Question: Are their moments in your professional experience in which stepping away from rigid naming convention structures (like the one's suggested <URL>, or the prefix naming conventions discussed in other stack overflow questions.
To something more simplified as depicted in the image. In this simplified depiction of dogs, people, and the relation of what type of dogs a person owns. The relation table is using column names that can be sorta read out in a fashion that immediately and comprehensively explains their resulting actions.
Now as the famous programming adage goes "it depends". I expect that to be the case, but I wanted to hear from professionals in the field if there is a push for some sense of consensual unwavering standard, designed to be sufficient, comprehensive, regardless of project scope size.

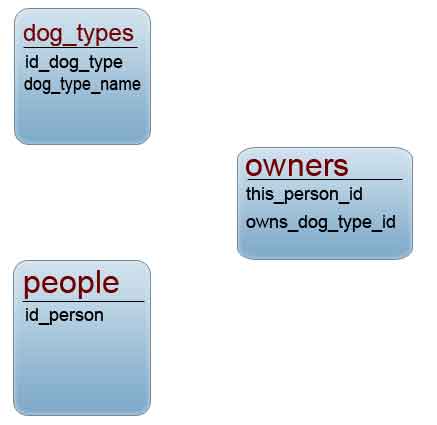
Answer: I would in general say that is a poor idea. You would have develoeprs who would not understand easily that this_person_id = id_person or owns_dog_type_id = id_dog_type so it can create a manitenance issue and yet I don't see that as easier to understand than id_person = id_person and id_dog_type = id_dog_type.
What is a SQL antipattern, and that you should not use, is ID for the inital id in every table. It can create bugs in developing long complex queries and problems in reporting and is in general a poor idea. It is an even worse choice in a database that allows natural joins as you might end up with the id inteh people table joined to the id in the pets table